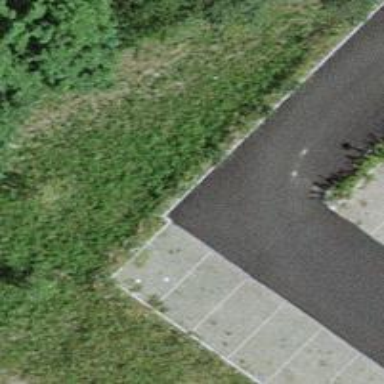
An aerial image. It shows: Asphalt service road.